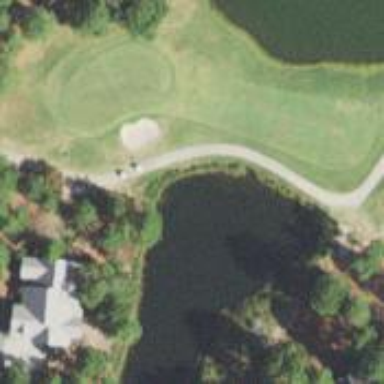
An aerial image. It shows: Path designated for golf carts.